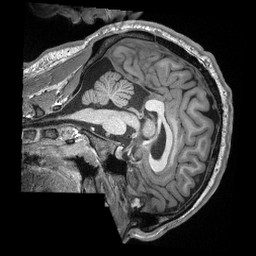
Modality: T1w
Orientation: sagittal
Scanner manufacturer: siemens
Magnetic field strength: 3 T
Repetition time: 2.3 s
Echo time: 0.00308 s